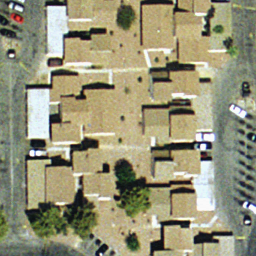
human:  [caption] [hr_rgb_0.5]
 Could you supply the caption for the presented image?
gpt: This is a dense residential area .

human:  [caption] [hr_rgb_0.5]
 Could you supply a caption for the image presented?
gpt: There are lots of houses with brown roofs arranged neatly .

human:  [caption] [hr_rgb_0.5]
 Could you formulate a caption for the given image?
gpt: Lots of houses between two roads arranged neatly .

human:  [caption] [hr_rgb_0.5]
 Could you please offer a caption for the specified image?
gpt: It is a dense residential area with lots of houses with brown roofs arranged neatly .

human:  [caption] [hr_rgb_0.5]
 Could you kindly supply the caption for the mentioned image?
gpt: Lots of houses arranged neatly and some cars parked in the roadside .